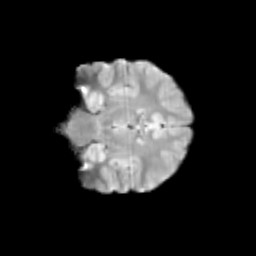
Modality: T2w
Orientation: coronal
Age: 9
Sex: male
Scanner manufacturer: siemens
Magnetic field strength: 3 T
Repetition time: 3.8 s
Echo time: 0.07 s